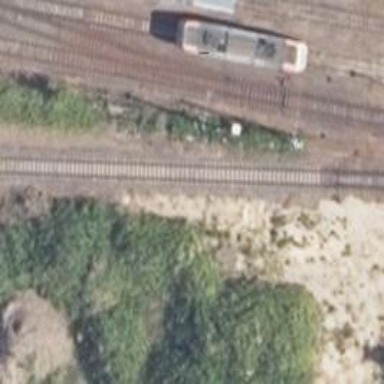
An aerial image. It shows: Railway switch.